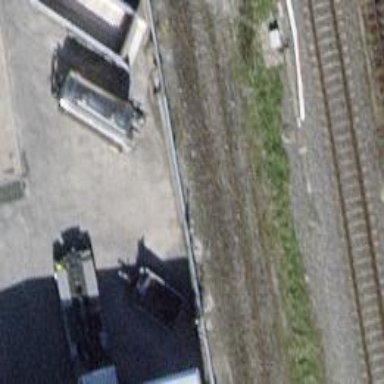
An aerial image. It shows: Railway yard with one track. The railway is electrified with contact line.